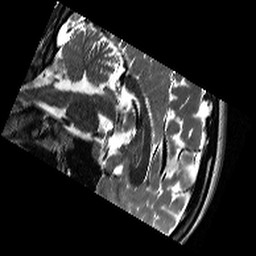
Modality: T2w
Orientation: sagittal
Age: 18
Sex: female
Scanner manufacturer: siemens
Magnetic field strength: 3 T
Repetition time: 11.39 s
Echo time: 0.09 s